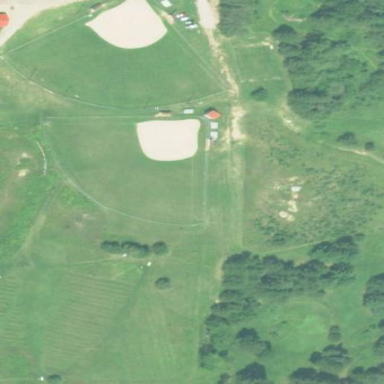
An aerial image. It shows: Grassy pitch used for baseball or softball.